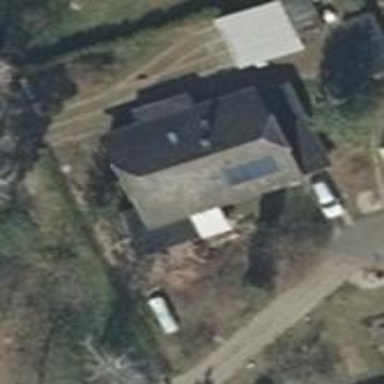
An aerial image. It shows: Dark grey flat-roofed house.